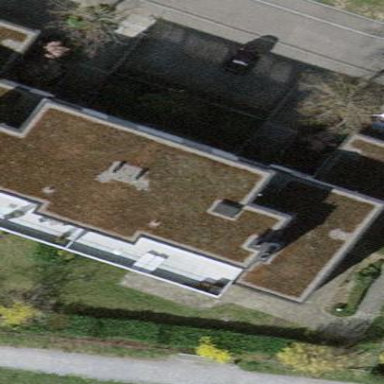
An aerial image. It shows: Building part with flat roof.